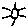
Label: sun